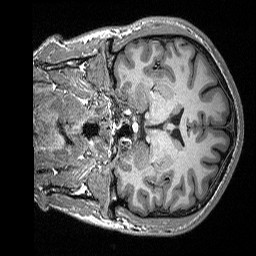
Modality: T1w
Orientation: coronal
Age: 28
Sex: male
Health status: healthy
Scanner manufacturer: siemens
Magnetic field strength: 3 T
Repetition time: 2.3 s
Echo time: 0.00298 s